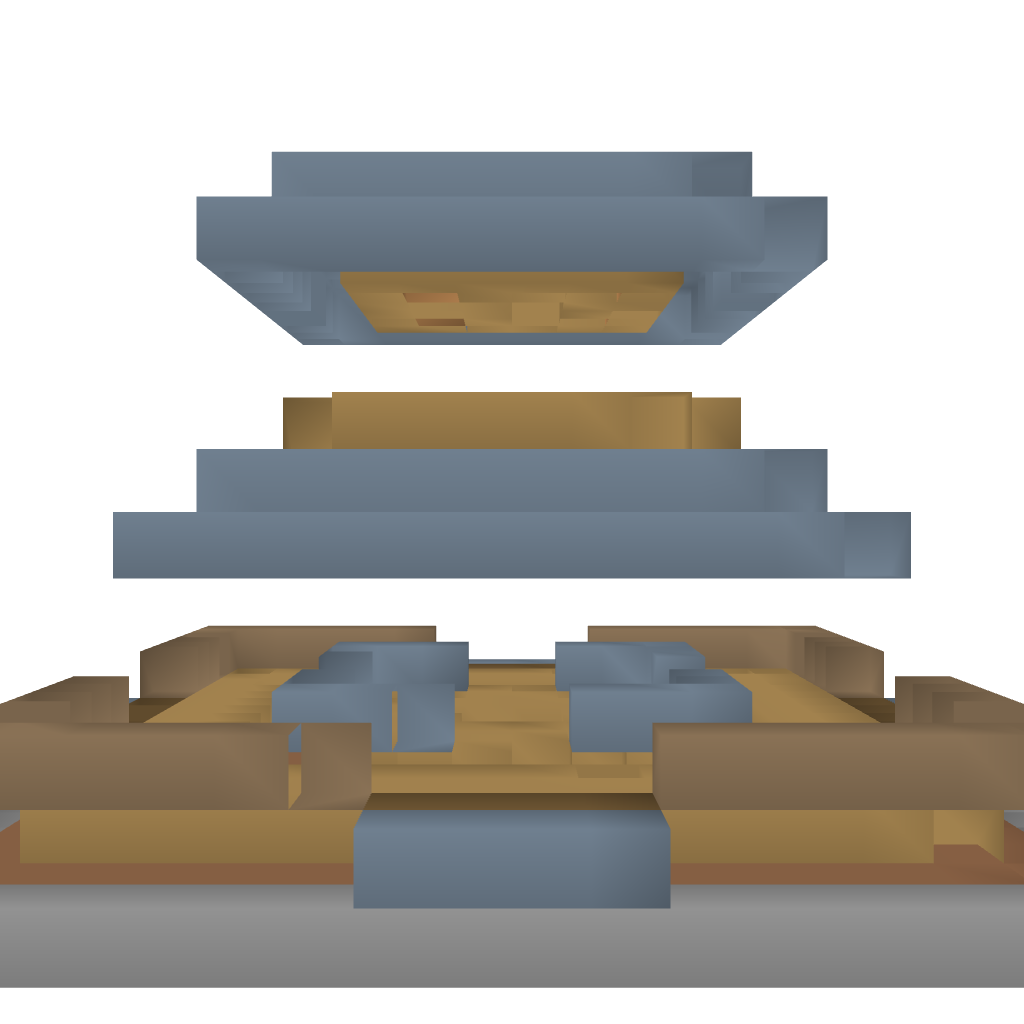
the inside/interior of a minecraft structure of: Town Hall